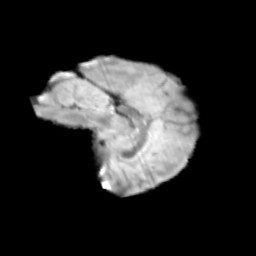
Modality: T2w
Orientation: sagittal
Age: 12
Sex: female
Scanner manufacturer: siemens
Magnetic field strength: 3 T
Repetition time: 3.8 s
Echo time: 0.07 s